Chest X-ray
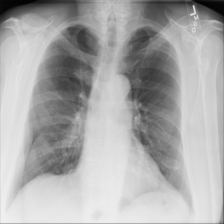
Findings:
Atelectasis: negative
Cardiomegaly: negative
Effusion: negative
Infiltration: negative
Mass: negative
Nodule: negative
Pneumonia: negative
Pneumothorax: negative
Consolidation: negative
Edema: negative
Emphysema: negative
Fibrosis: negative
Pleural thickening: negative
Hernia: negative